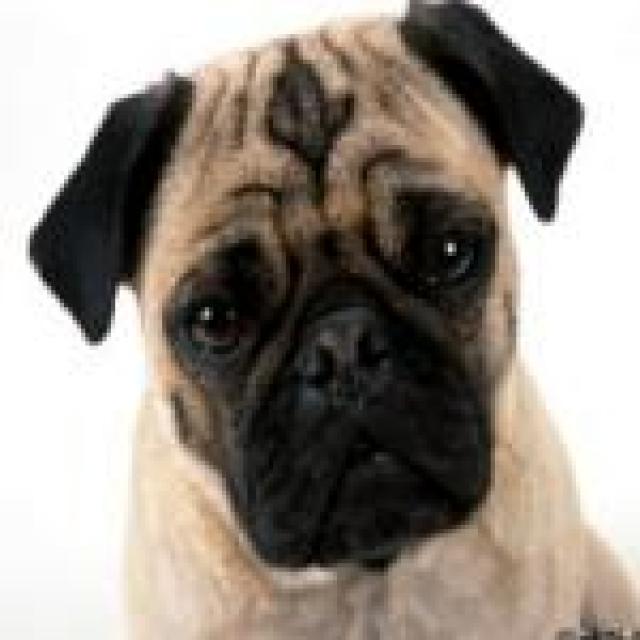
Healthy canine skin — no visible lesions, inflammation, or abnormalities. The skin and coat appear normal.